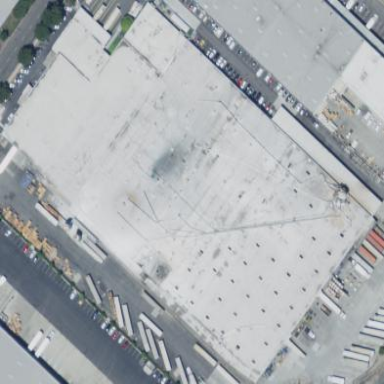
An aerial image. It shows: Warehouse building.